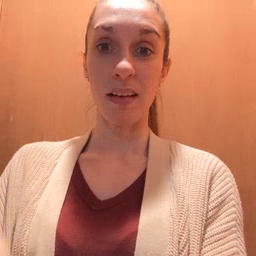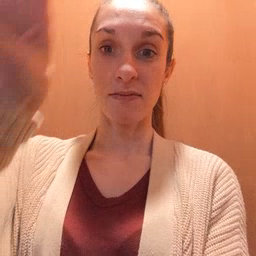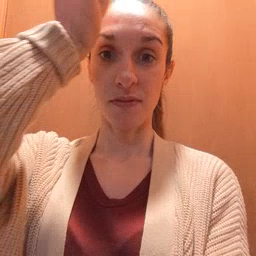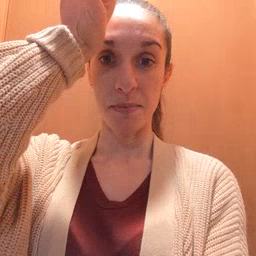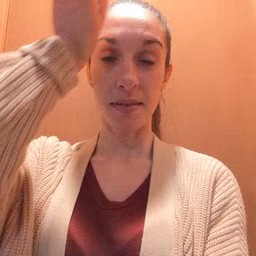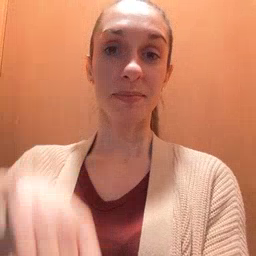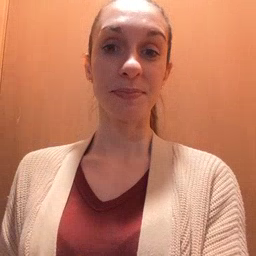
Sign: fireman